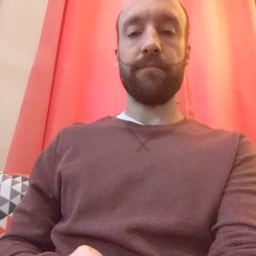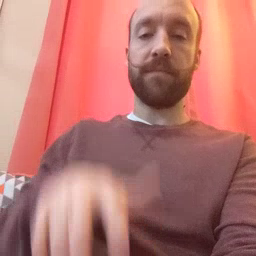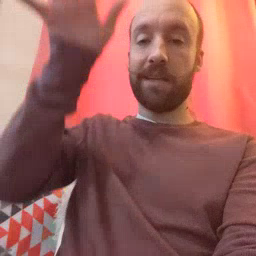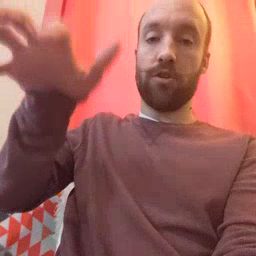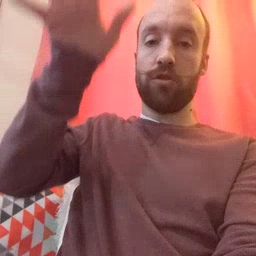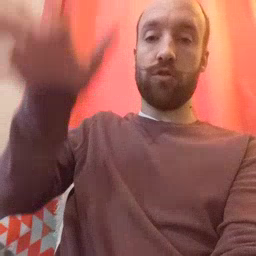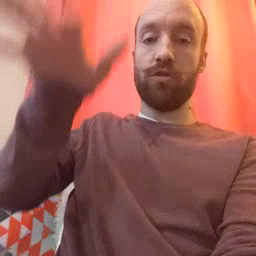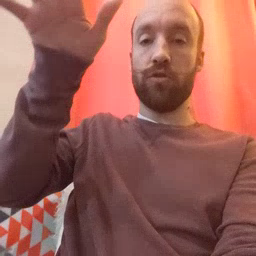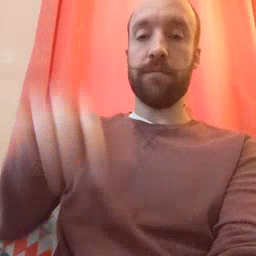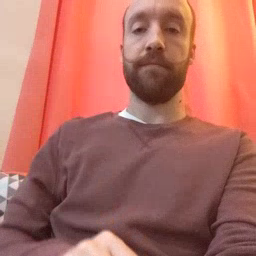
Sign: alligator